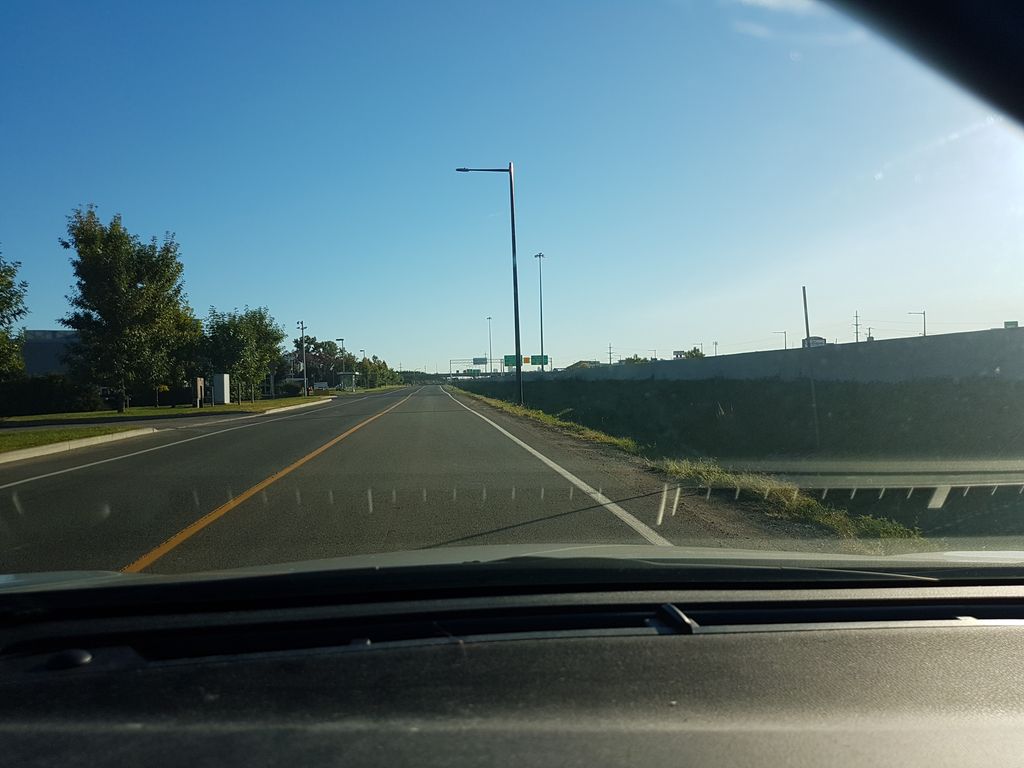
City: quebec_city